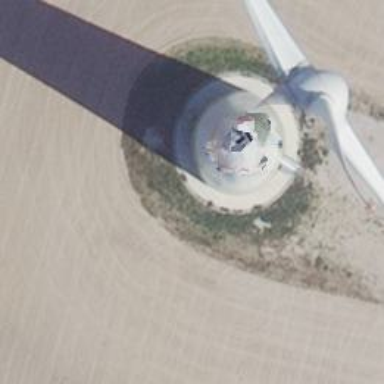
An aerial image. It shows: Wind generator in the form of horizontal axis wind turbine.